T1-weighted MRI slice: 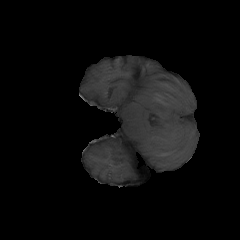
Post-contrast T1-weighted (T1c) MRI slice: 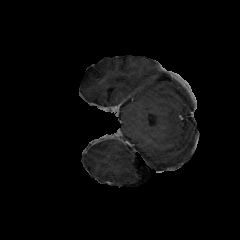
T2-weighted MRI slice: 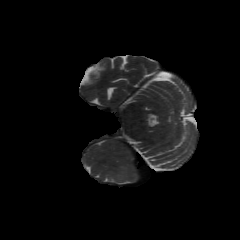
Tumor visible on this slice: yes